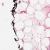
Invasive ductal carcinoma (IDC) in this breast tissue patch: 0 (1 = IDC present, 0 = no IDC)